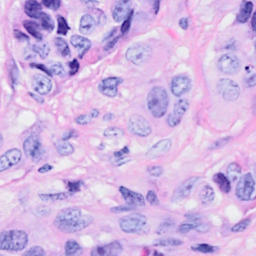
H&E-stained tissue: Breast